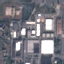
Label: Industrial